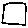
Label: square